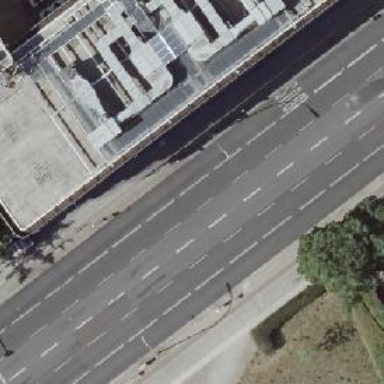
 featuring separate sidewalk and cycle track."